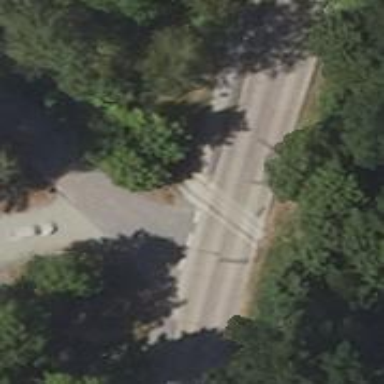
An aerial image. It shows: Asphalt road designated for service vehicles.